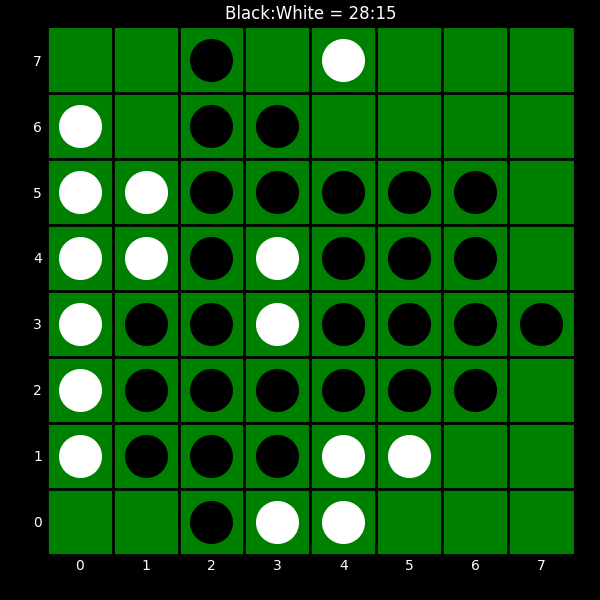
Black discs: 28
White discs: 15